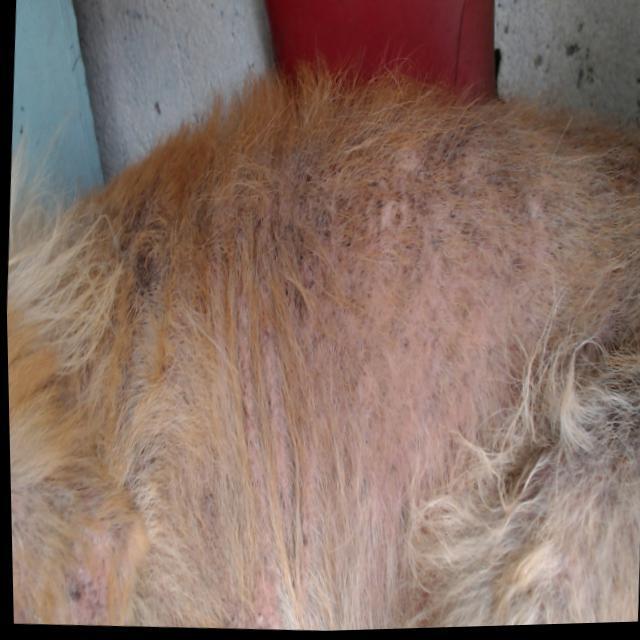
Canine demodicosis (Demodex mange) — caused by Demodex canis mites. Presents with alopecia, follicular papules, pustules, and comedones. Often localized on face and forelimbs.